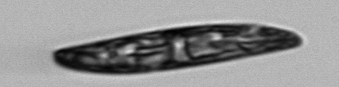
Label: Pleurosigma